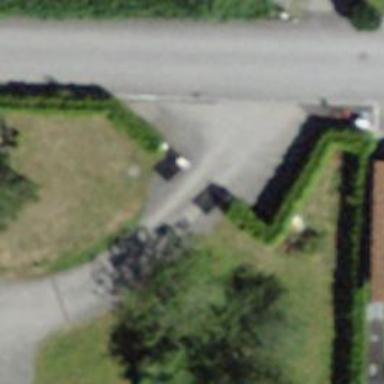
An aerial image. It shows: Gate.